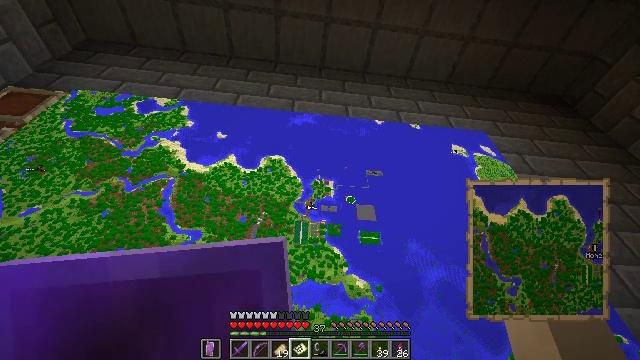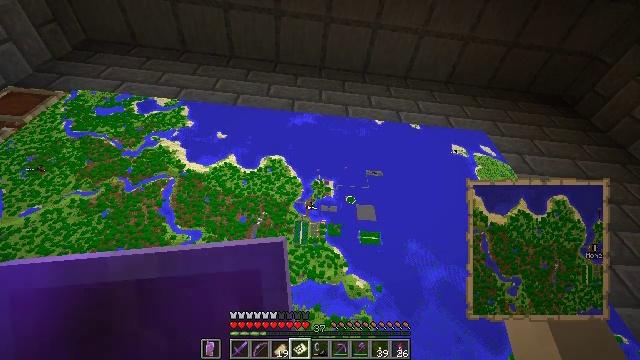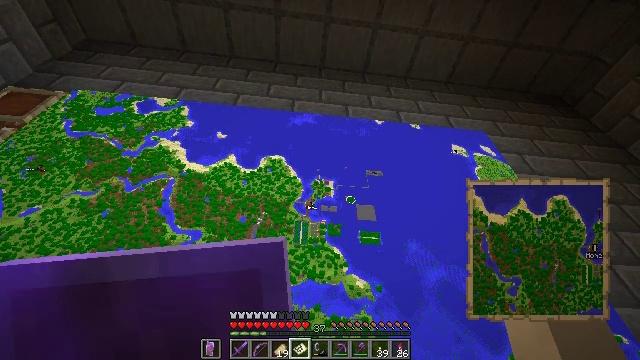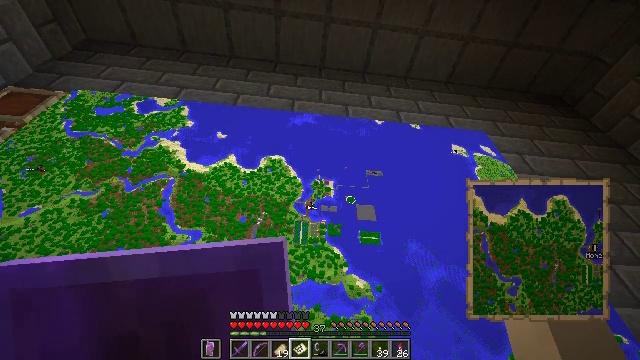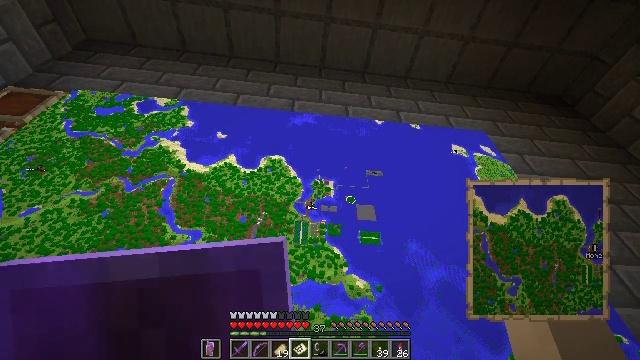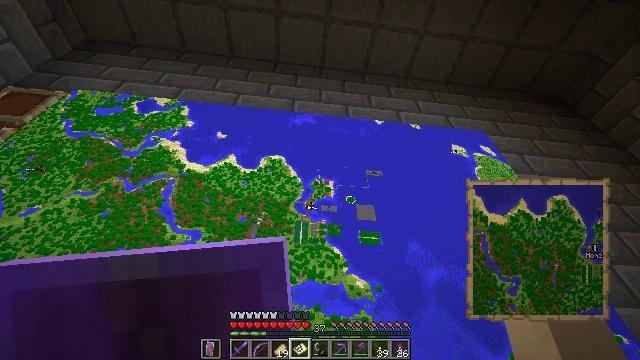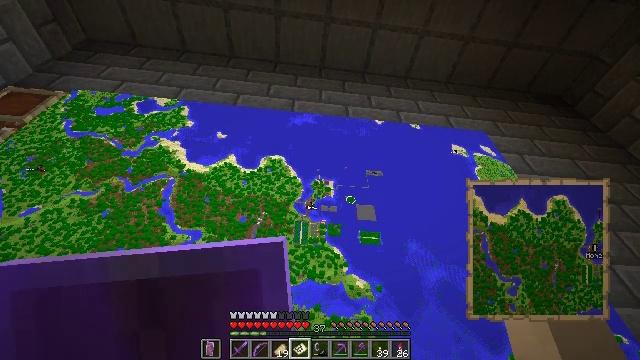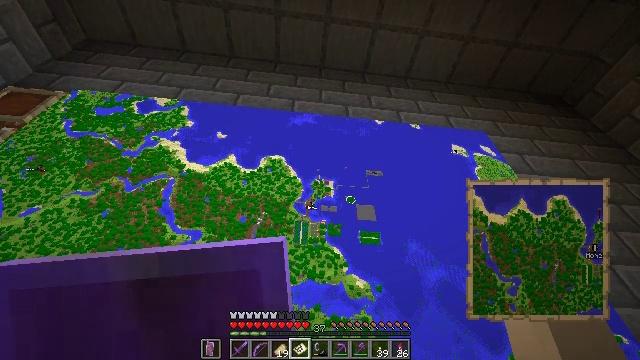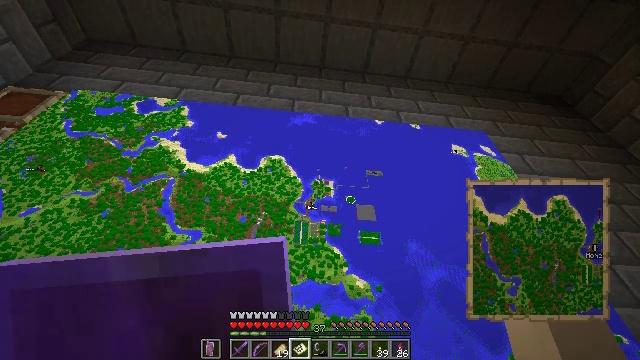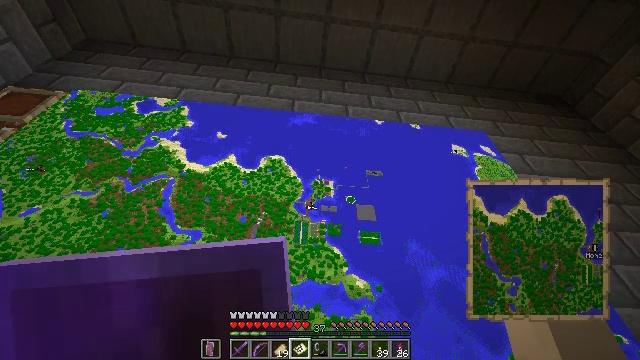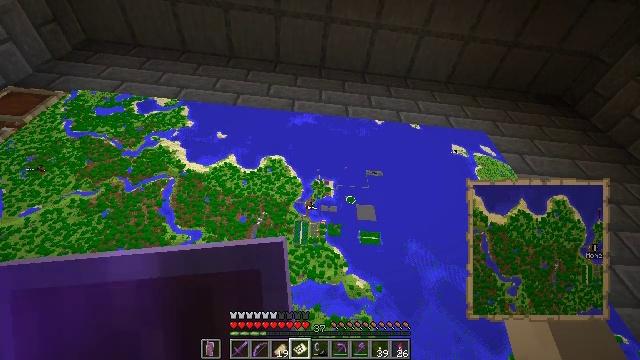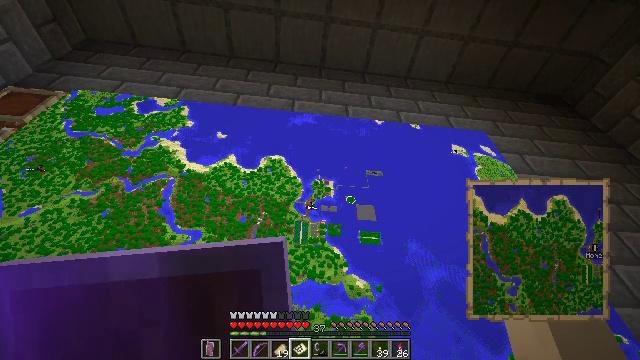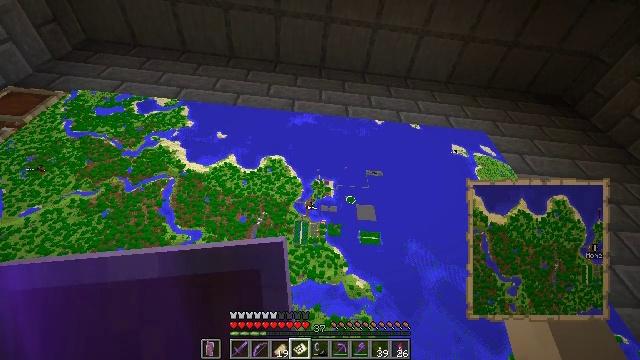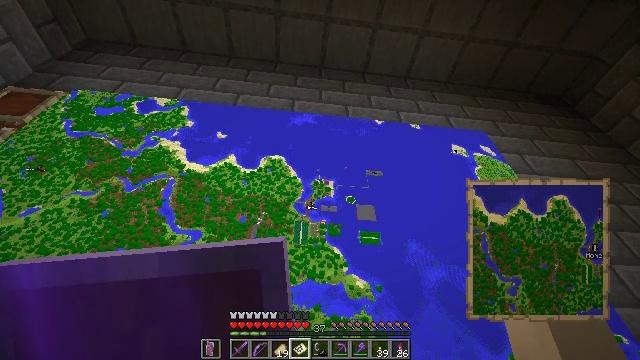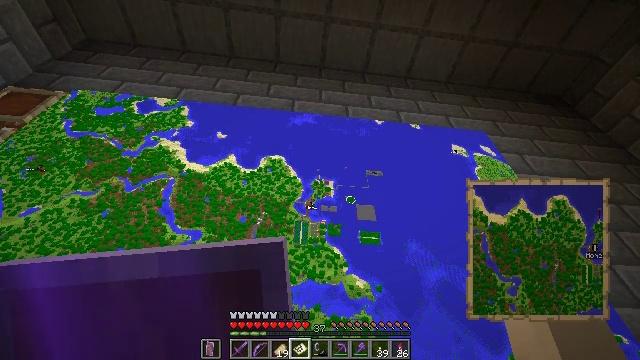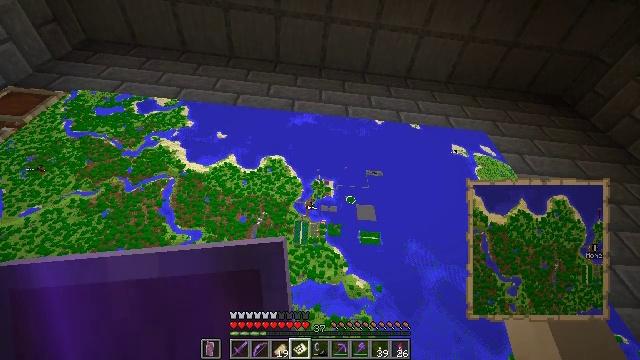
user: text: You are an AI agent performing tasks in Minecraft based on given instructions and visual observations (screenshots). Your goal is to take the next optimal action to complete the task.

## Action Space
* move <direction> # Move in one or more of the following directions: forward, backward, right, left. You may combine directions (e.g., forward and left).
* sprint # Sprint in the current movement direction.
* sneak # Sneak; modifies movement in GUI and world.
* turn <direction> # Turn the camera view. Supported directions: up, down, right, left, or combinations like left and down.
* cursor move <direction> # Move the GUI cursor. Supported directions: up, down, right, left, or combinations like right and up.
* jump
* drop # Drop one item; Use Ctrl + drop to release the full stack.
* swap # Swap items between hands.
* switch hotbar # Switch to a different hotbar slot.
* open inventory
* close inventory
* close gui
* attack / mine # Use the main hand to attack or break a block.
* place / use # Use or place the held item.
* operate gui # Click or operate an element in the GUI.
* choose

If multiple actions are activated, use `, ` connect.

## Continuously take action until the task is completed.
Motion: motion action
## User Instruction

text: Create a filled map at the crafting station.
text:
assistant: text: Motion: no_op
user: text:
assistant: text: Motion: no_op
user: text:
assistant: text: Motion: no_op
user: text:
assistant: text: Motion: no_op
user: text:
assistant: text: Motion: no_op
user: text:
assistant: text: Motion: no_op
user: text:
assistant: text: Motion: no_op
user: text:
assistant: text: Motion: no_op
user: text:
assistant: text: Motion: no_op
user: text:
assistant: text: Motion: no_op
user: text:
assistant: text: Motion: no_op
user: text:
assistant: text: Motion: no_op
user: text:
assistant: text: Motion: no_op
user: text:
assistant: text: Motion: no_op
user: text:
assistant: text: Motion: no_op
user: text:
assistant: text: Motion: no_op
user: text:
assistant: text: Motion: no_op
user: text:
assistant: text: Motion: no_op
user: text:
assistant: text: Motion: no_op
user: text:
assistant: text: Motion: no_op
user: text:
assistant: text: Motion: no_op
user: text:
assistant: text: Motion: no_op
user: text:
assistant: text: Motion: no_op
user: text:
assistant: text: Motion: no_op
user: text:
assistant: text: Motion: no_op
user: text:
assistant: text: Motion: no_op
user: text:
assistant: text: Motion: no_op
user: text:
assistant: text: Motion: no_op
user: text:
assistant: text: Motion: no_op
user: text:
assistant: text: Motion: no_op